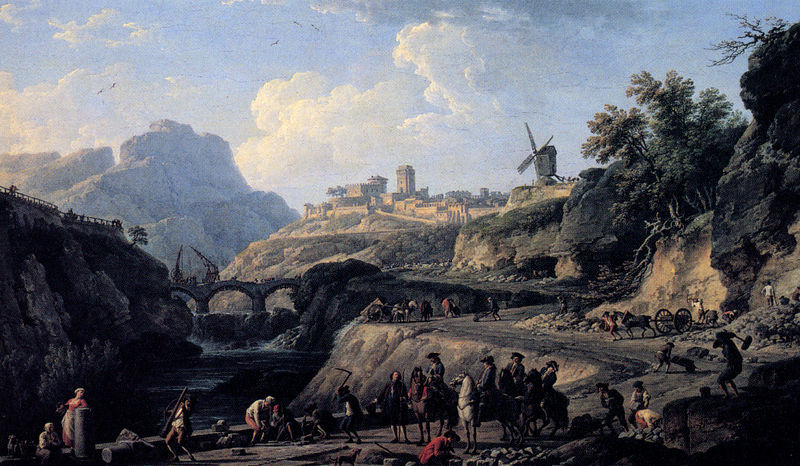
Titel: Constructing a Road, Strassenbau
Künstler: Claude Joseph Vernet
Standort: Paris
Institution: Musée du Louvre
Schlagwörter: baum, berg, blau, blätter, dunkel, felsen, gemälde, gestein, himmel, laub, mann, wasser, weiß, wolken, baumstämme, bäume, fluss, frauen, gelb, grün, landschaft, menschen, ocker, sand, stadt, ufer, äste, braun, frau, grau, hell, hüte, kleid, licht, männer, pastell, pfeiler, schwarz, strasse, szene, gebäude, hund, rot, tiere, weg, beige, malerei, stein, steine, öl, bach, dämmerung, erde, ferne, horizont, häuser, hügel, mühle, natur, vögel, windmühle, brücke, busch, büsche, gewässer, sonne, kind, klassizismus, tal, wasserfall, anhöhe, arbeit, bauern, genre, karren, pferd, pferde, reiter, räder, turm, hellblau, bogen, pflaster, vedute, berge, fels, gebirge, gipfel, mauer, massiv, speichen, arbeiter, holzkarren, karre, rad, schubkarre, wagen, strom, schlacht, staffage, flicken, geländer, ortschaft, bögen, burg, wurzel, kran, festung, abgrund, schimmel, gemäuer, handwerker, wurzeln, schloß, hammer, siedlung, stadtmauer, sfumato, viadukt, reisende, bau, hacke, spaten, sense, bauen, brücken, aquadukt, fuhrwerk, bauarbeiten, krahn, kräne, steinbruch, steilufer, spitzhacke, brüke, straßenbau, vögle, altdorfer, staudamm, arkadische landschaft, kippen, brückenbau, sandig, flicke, larrem, pflastern, wahen, steinklopfer, wolken#, sfumatio, abgrunf, reitergruppe, bäume ocker, bockmühle